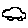
Label: car